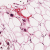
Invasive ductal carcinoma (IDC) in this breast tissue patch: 0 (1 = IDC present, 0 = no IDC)